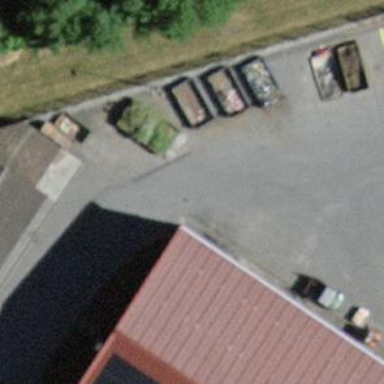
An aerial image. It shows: Recycling center with scrap metal recycling facilities.